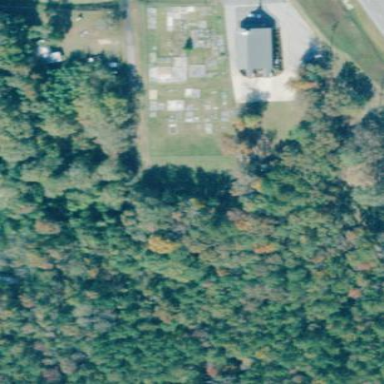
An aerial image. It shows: Grave yard.